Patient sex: M
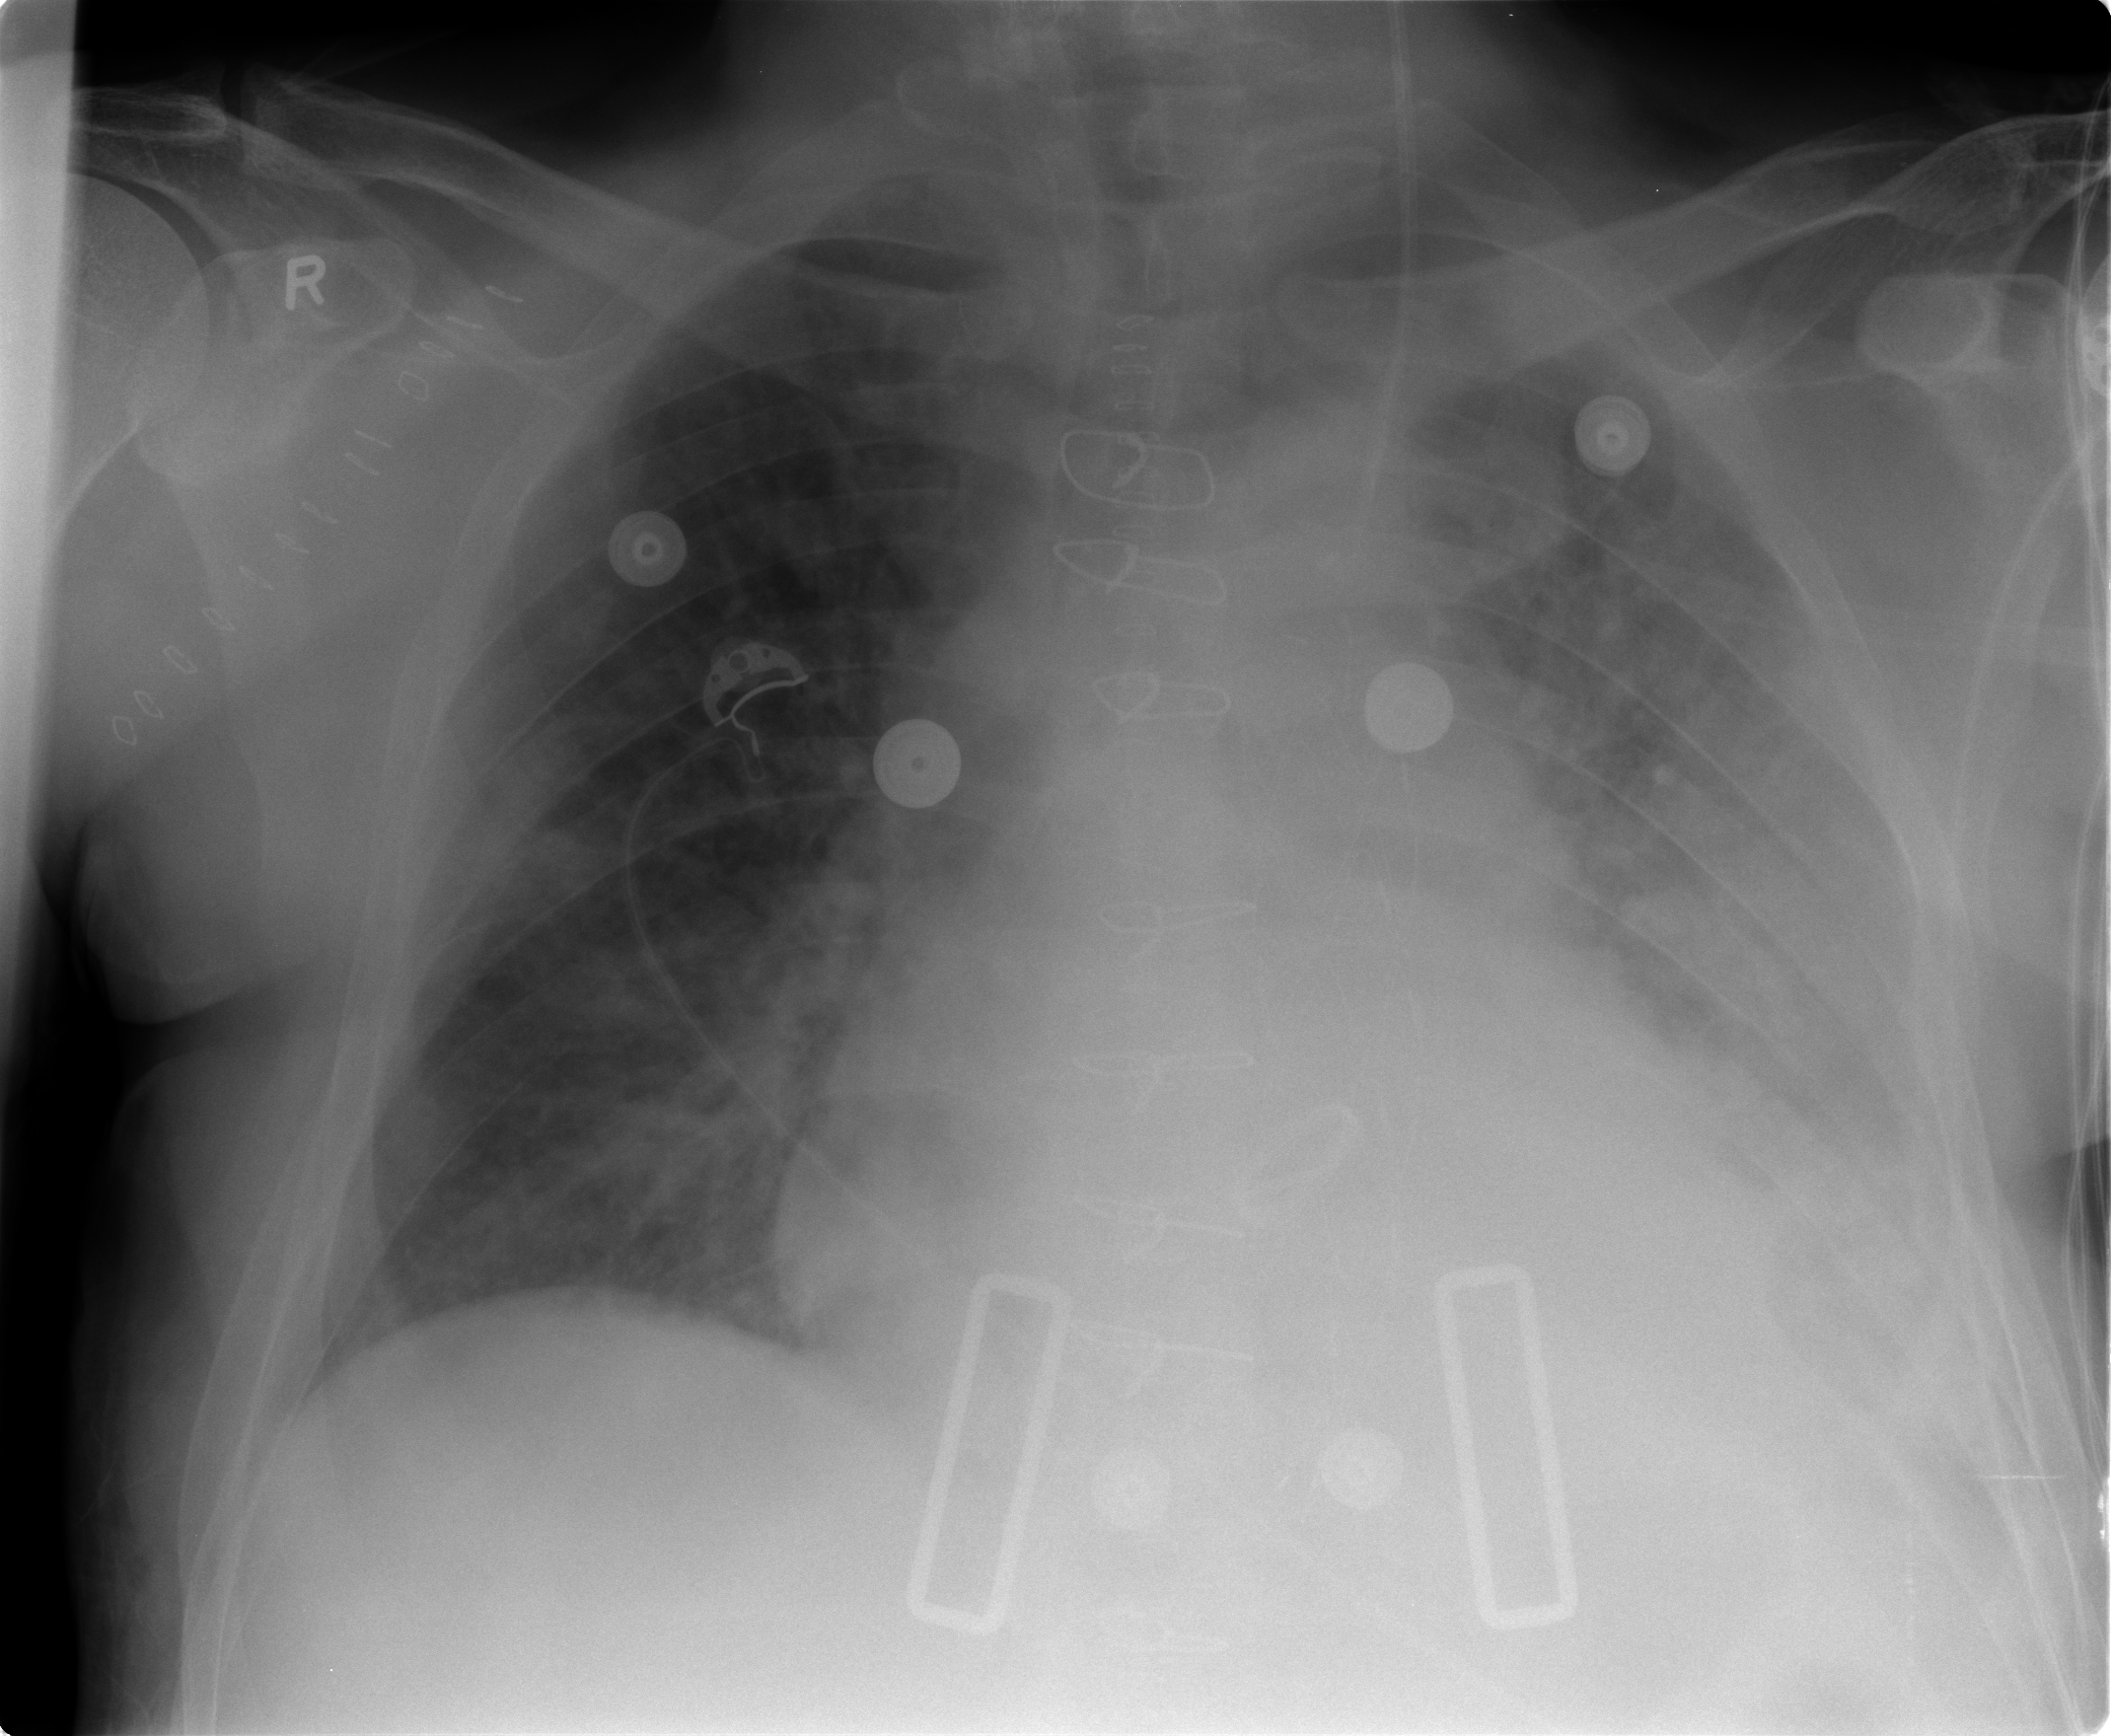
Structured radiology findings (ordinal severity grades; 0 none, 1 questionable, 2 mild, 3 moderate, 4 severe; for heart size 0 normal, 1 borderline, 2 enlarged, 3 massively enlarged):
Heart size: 3
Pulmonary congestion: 2
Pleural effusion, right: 0
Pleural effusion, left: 2
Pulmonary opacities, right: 2
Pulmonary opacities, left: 3
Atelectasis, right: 2
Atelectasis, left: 2